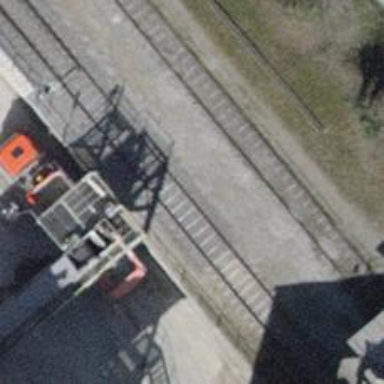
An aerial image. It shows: Railway switch.